Field crop: tomato
Growth stage: 1
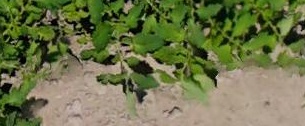
Species: tomato